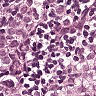
Metastatic tissue present: yes